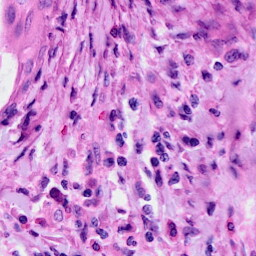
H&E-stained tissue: Cervix